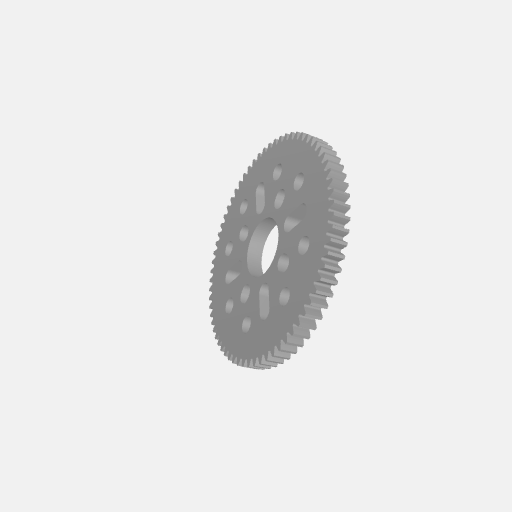
Part: HubMountAcetalGear66T